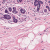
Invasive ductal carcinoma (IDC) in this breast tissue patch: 0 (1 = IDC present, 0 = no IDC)